Field crop: tomato
Growth stage: 2
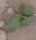
Species: solanum